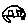
Label: car